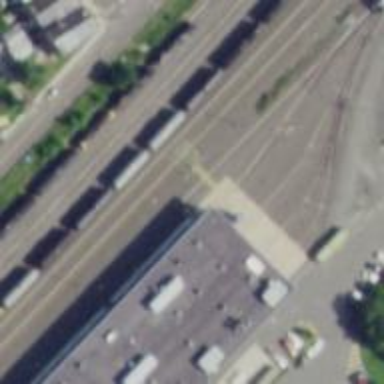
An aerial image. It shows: Railway level crossing.